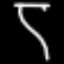
Label: hourglass